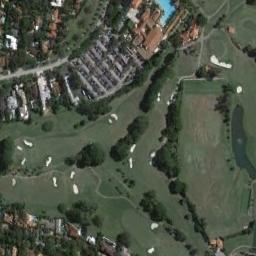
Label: golf_course